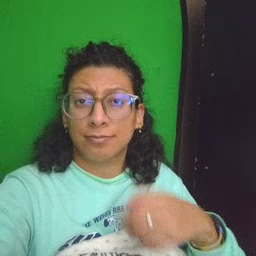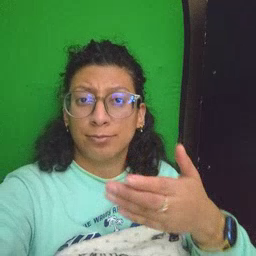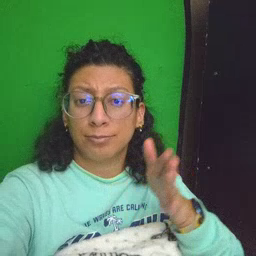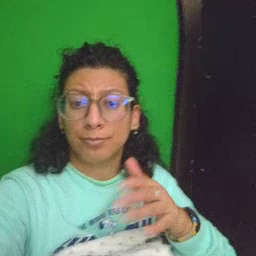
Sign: room